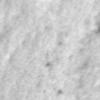
Label: no_change